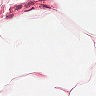
Metastatic tissue present: no